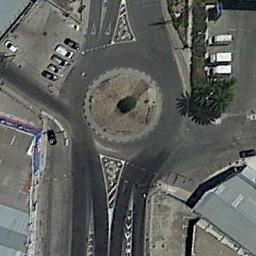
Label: roundabout